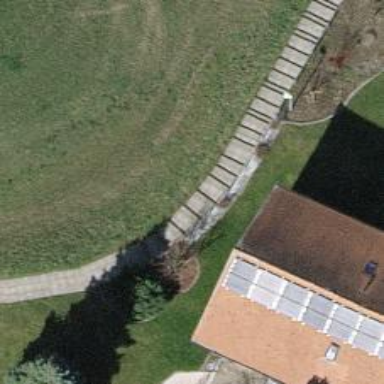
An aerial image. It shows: Road with steps.